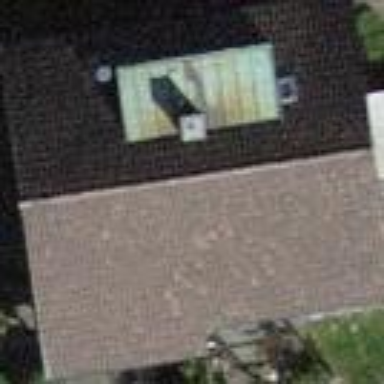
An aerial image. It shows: Building with tile roof.